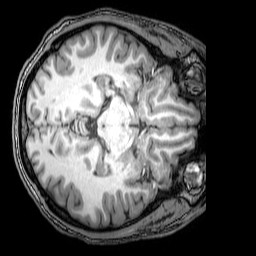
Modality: T1w
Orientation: axial
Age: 25
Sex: male